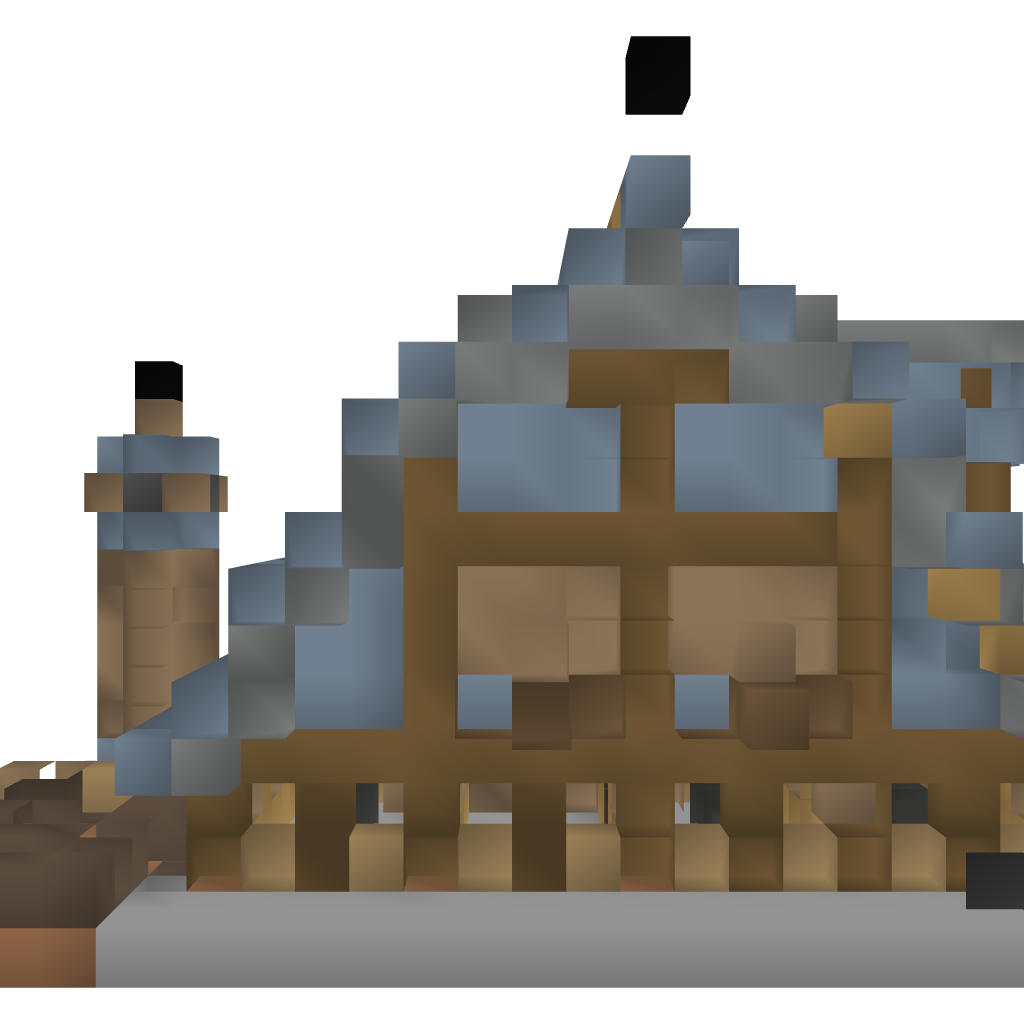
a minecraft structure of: Barn with Water Tower